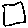
Label: square